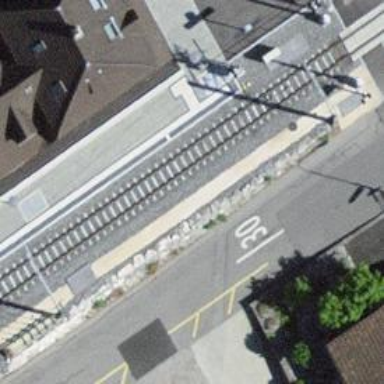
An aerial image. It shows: Stop position for light rail public transport.